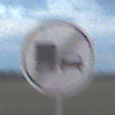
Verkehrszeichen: EndeUeberholverbotKraftfahrzeuge
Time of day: SunriseSunset
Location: Outdoor (Nature)
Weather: PartlyCloudy
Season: NotSpecified
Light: Natural